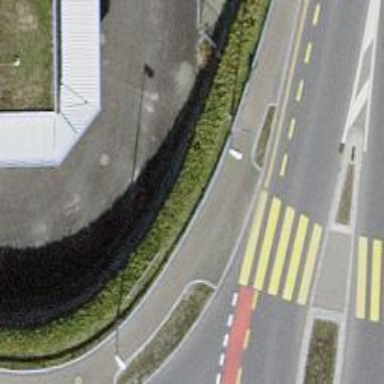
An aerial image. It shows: Sidewalk along the footway.